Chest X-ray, AP view. Patient: 50 years old, sex F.
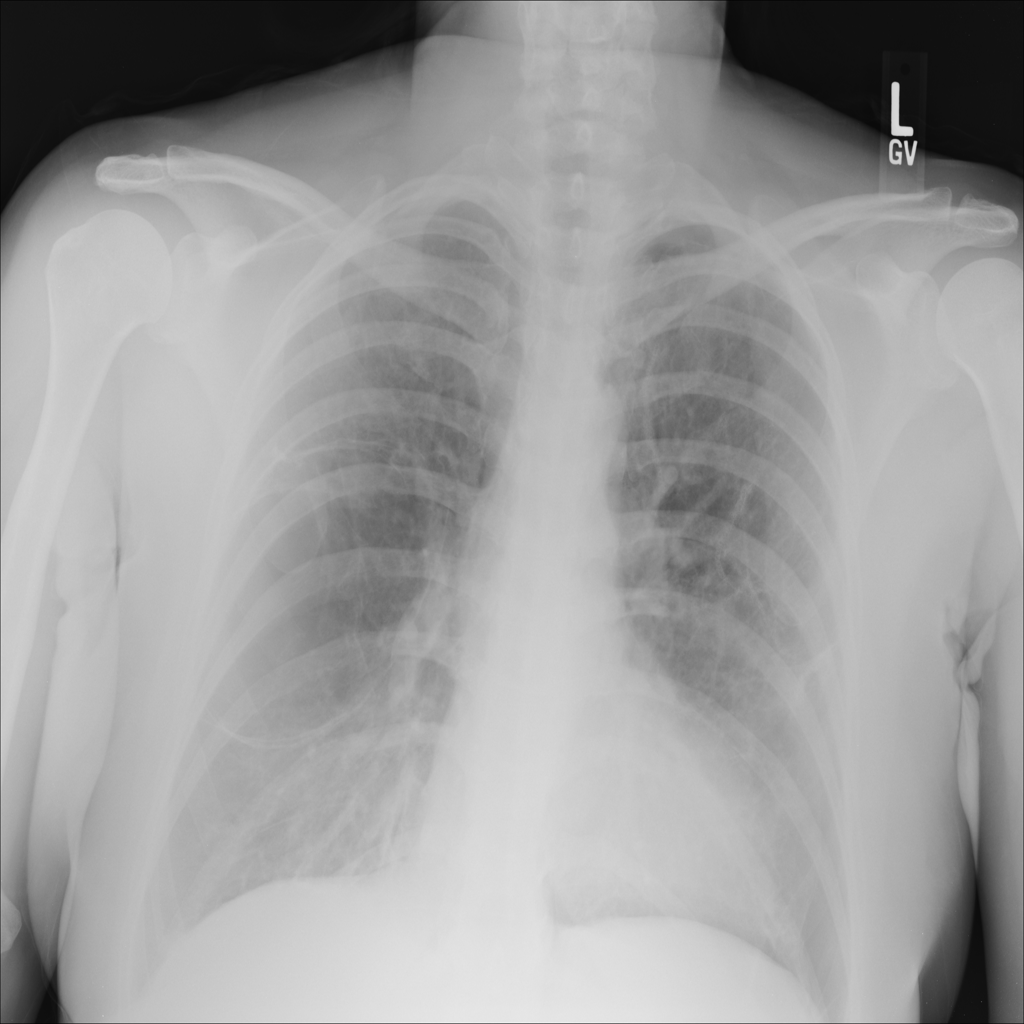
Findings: No Finding